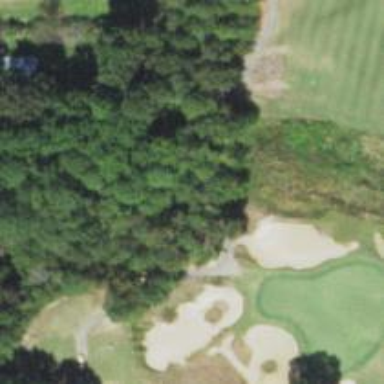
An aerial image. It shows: Path for golf carts.